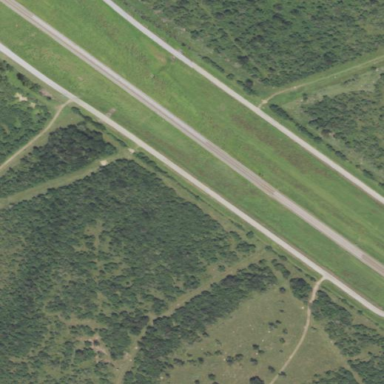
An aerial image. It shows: Unclassified road with asphalt surface.